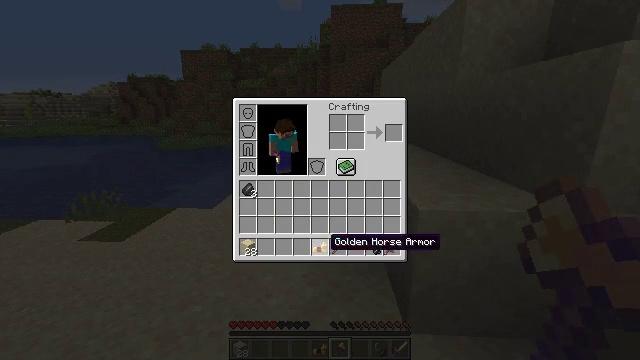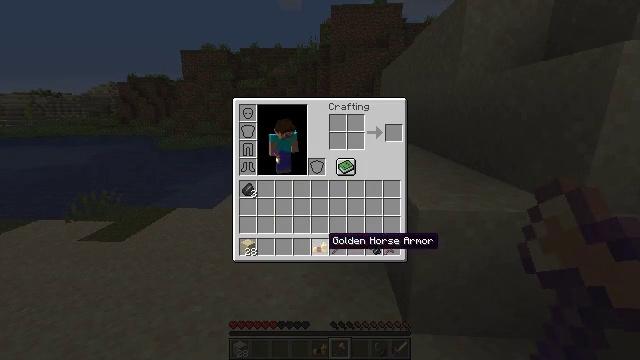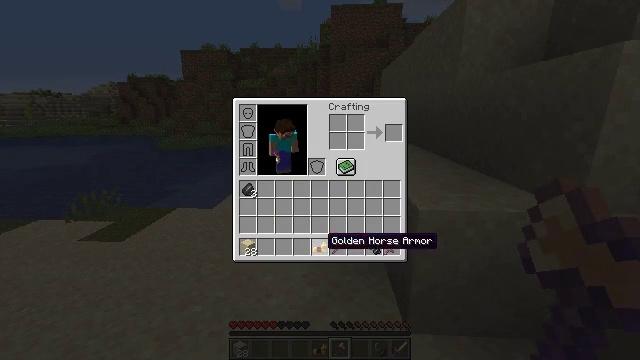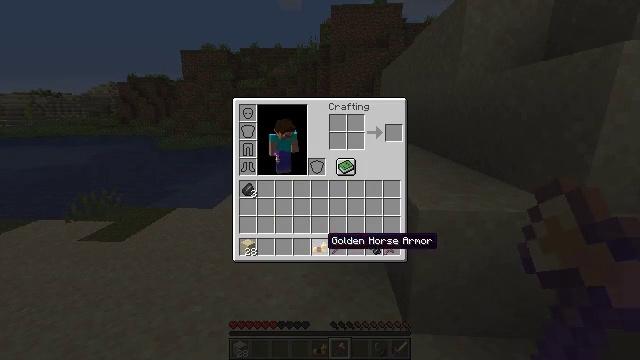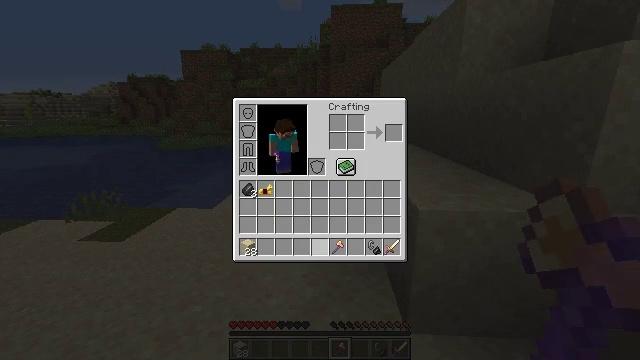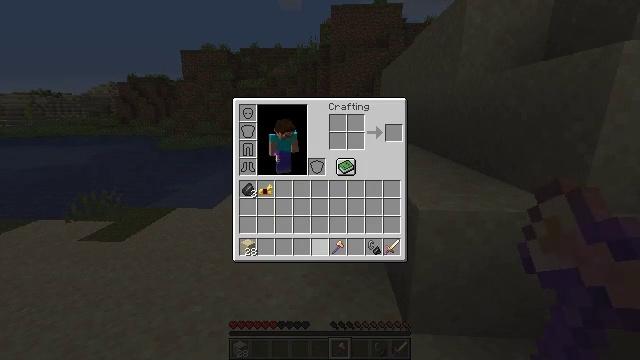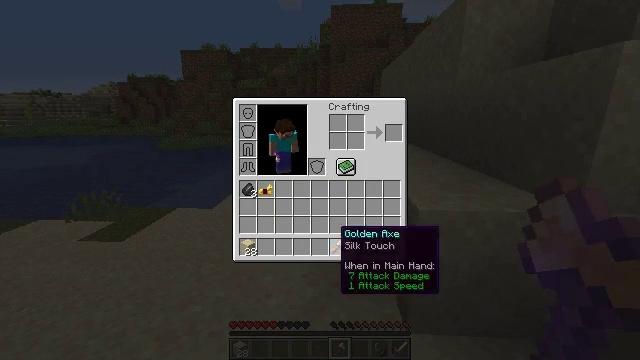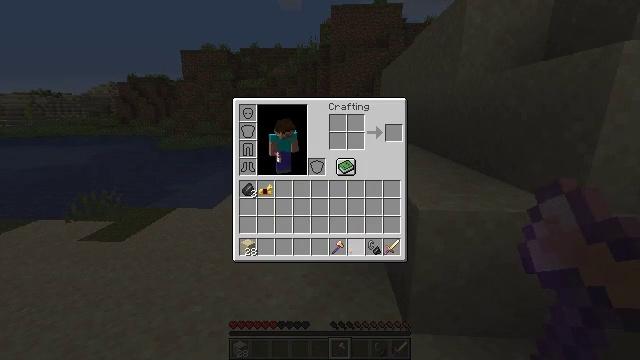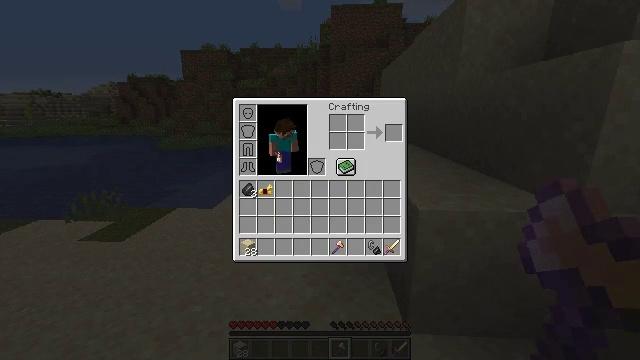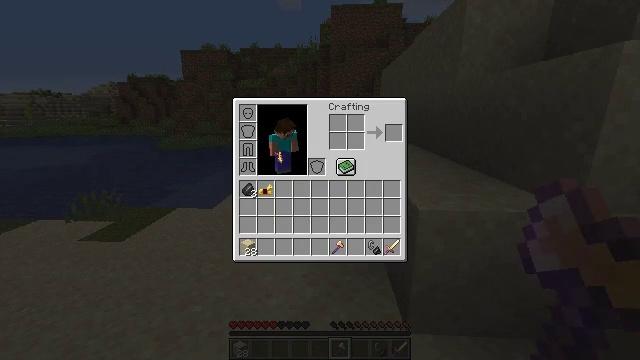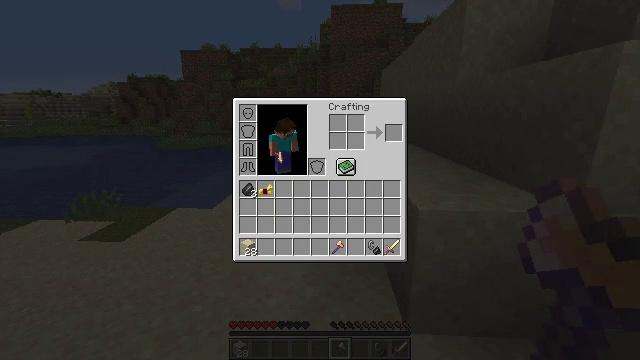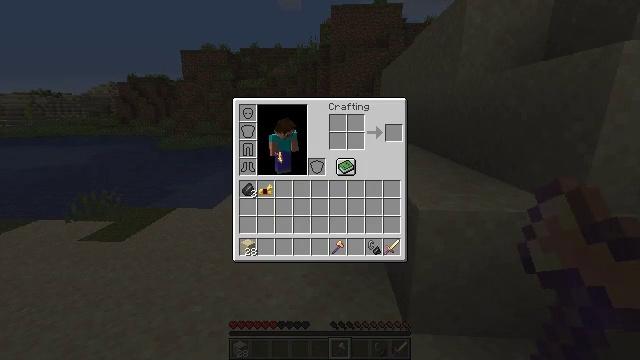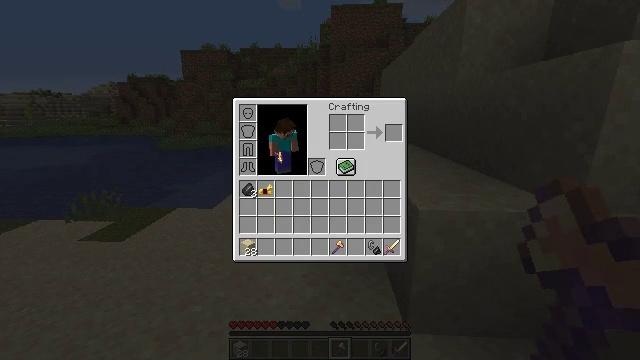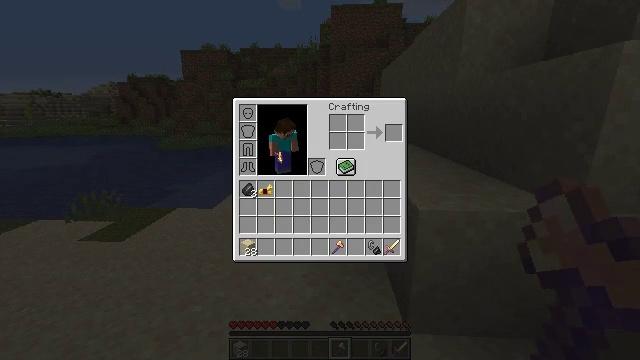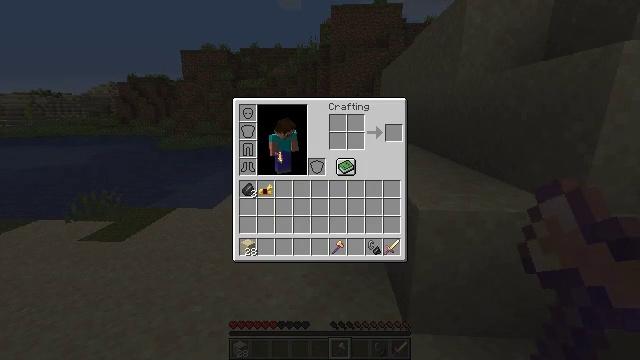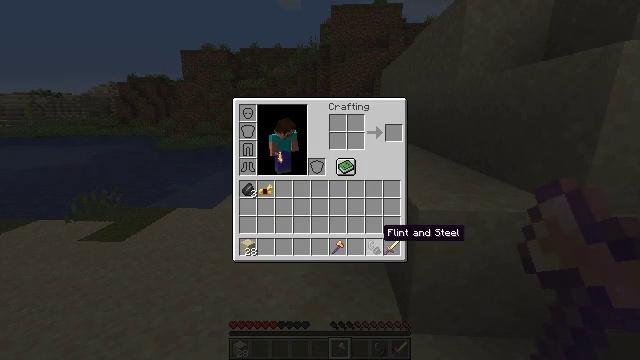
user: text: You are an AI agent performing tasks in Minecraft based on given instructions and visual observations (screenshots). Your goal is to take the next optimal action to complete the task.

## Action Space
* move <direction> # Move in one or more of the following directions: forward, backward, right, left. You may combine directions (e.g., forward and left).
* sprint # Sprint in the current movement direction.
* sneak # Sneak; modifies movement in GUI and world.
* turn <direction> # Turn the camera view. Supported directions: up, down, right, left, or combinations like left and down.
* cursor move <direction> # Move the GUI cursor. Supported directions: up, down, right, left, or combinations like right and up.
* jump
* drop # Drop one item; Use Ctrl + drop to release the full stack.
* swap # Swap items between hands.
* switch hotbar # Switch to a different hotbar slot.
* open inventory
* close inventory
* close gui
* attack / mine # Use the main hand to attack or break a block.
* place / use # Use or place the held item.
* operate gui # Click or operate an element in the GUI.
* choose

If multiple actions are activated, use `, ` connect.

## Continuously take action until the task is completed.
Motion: motion action
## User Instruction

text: Chop down the acacia log.
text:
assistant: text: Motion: sneak
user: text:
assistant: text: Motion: sneak
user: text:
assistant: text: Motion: sneak
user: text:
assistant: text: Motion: sneak, operate gui
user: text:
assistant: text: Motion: sneak, operate gui
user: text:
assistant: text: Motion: sneak, cursor move right
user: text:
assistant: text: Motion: sneak, cursor move right
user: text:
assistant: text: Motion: sneak, cursor move right
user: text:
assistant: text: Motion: sneak
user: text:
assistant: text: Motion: sneak
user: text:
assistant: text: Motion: sneak
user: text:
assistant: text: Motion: sneak
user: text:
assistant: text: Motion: sneak
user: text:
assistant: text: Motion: sneak
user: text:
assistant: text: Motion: sneak
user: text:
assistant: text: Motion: sneak
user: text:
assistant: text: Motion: sneak, operate gui
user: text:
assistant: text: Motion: sneak, operate gui
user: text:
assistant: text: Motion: sneak, operate gui
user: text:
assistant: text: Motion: sneak
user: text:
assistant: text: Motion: sneak
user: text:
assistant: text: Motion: sneak
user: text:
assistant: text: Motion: sneak
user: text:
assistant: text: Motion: sneak
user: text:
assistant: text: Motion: sneak
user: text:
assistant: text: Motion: sneak
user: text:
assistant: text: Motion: sneak
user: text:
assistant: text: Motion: sneak, operate gui
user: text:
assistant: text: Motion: sneak, operate gui
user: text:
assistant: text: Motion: sneak